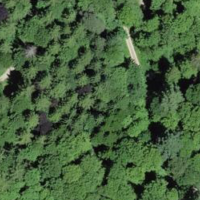
EUNIS habitat code: 41
Species observed at this site:
Tussilago farfara